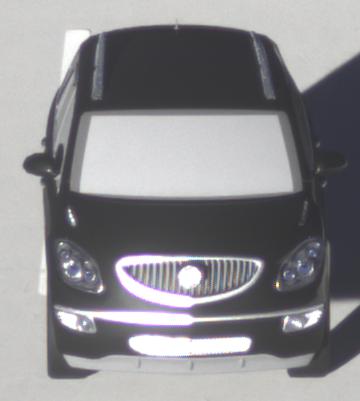
Make: Buick
Model: Enclave
Detailed model: GMT967
Model produced from: 2007
Model produced until: 2017
Doors: 5
Color: black
Road condition: dry road
Daytime: sunrise or sunset
Contrast: high contrast